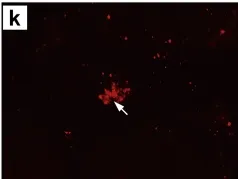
Immunostaining for valosin-containing protein (VCP:. And ubiquitin VCP positive inclusions were co-stained with ubiquitin in both the nucleus (white arrowheads, DAPI positive) and the cytoplasm (white arrows, DAPI negative). Bar: 50 microm.
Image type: pathology (immunostaining)